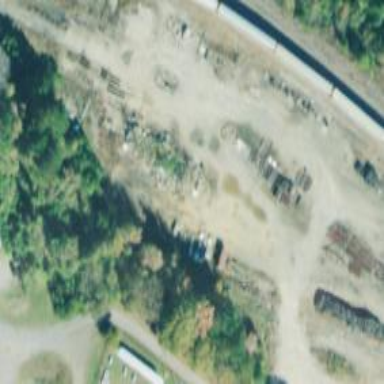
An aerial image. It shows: Abandoned railway yard.